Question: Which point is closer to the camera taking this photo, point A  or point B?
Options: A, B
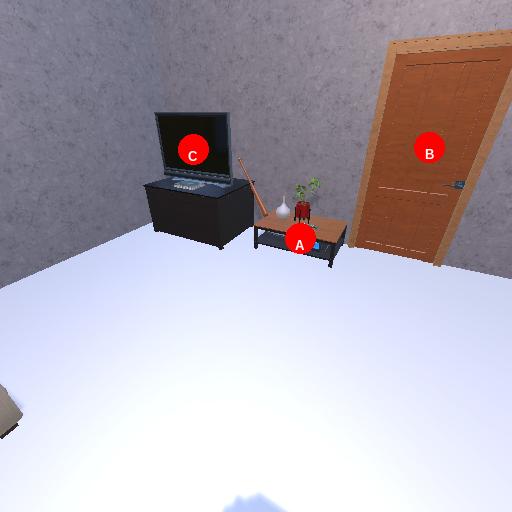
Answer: A